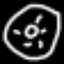
Label: donut